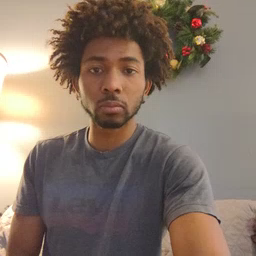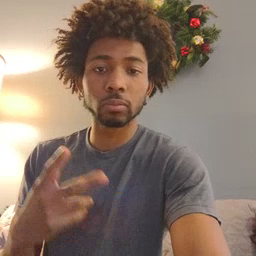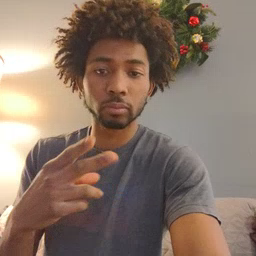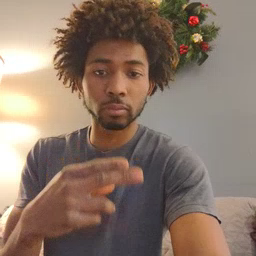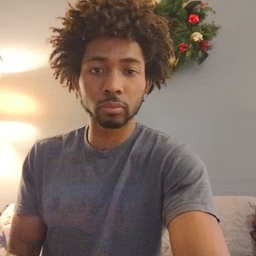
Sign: scissors